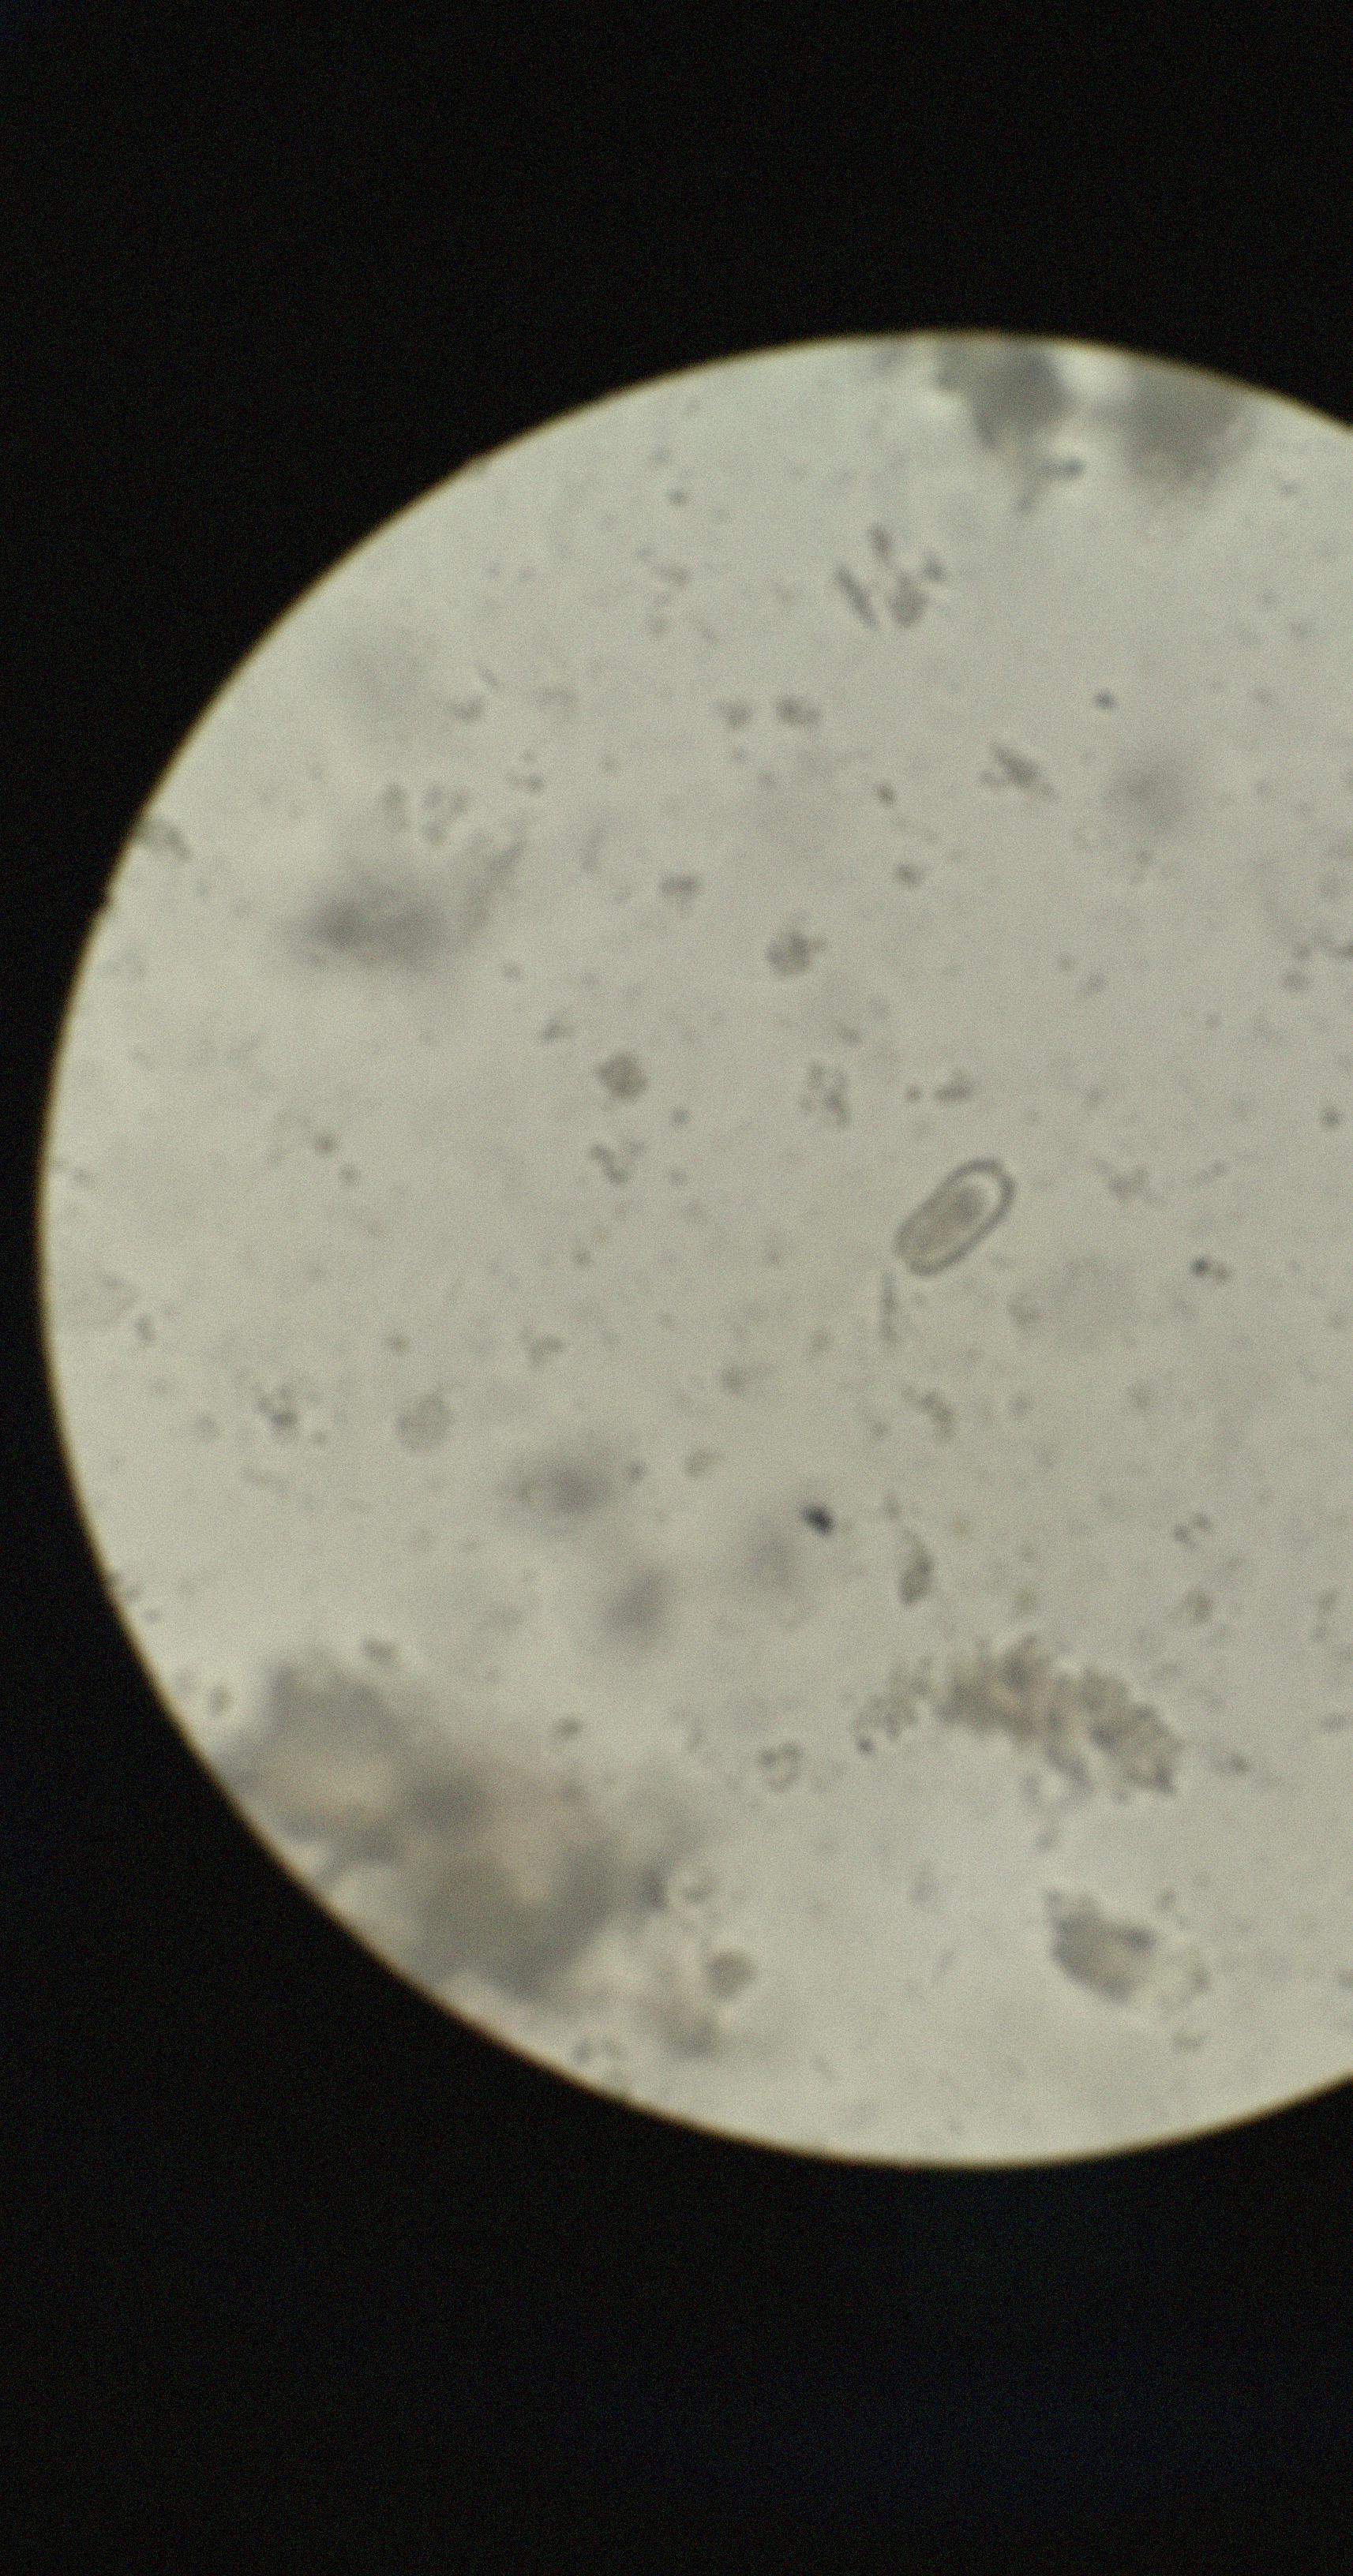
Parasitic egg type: Capillaria philippinensis